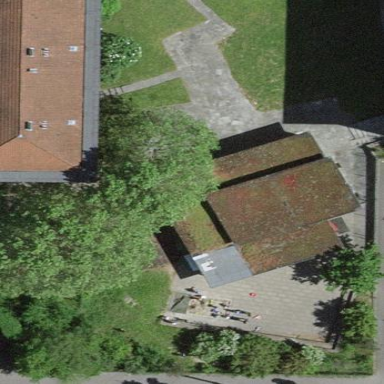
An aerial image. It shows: Shed building.